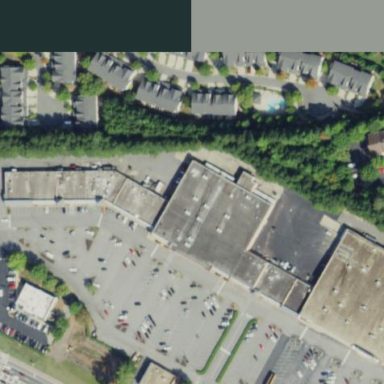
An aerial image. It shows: Retail building.